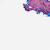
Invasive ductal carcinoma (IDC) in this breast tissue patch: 0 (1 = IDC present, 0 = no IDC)